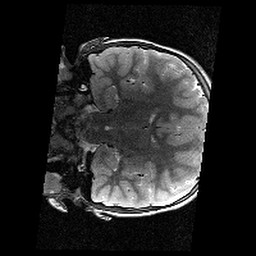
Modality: T2w
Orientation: coronal
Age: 10
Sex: female
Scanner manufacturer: siemens
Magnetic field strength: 3 T
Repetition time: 9.23 s
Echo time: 0.067 s